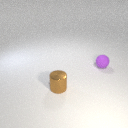
small brown metal cylinder in front of small purple rubber sphere